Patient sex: M
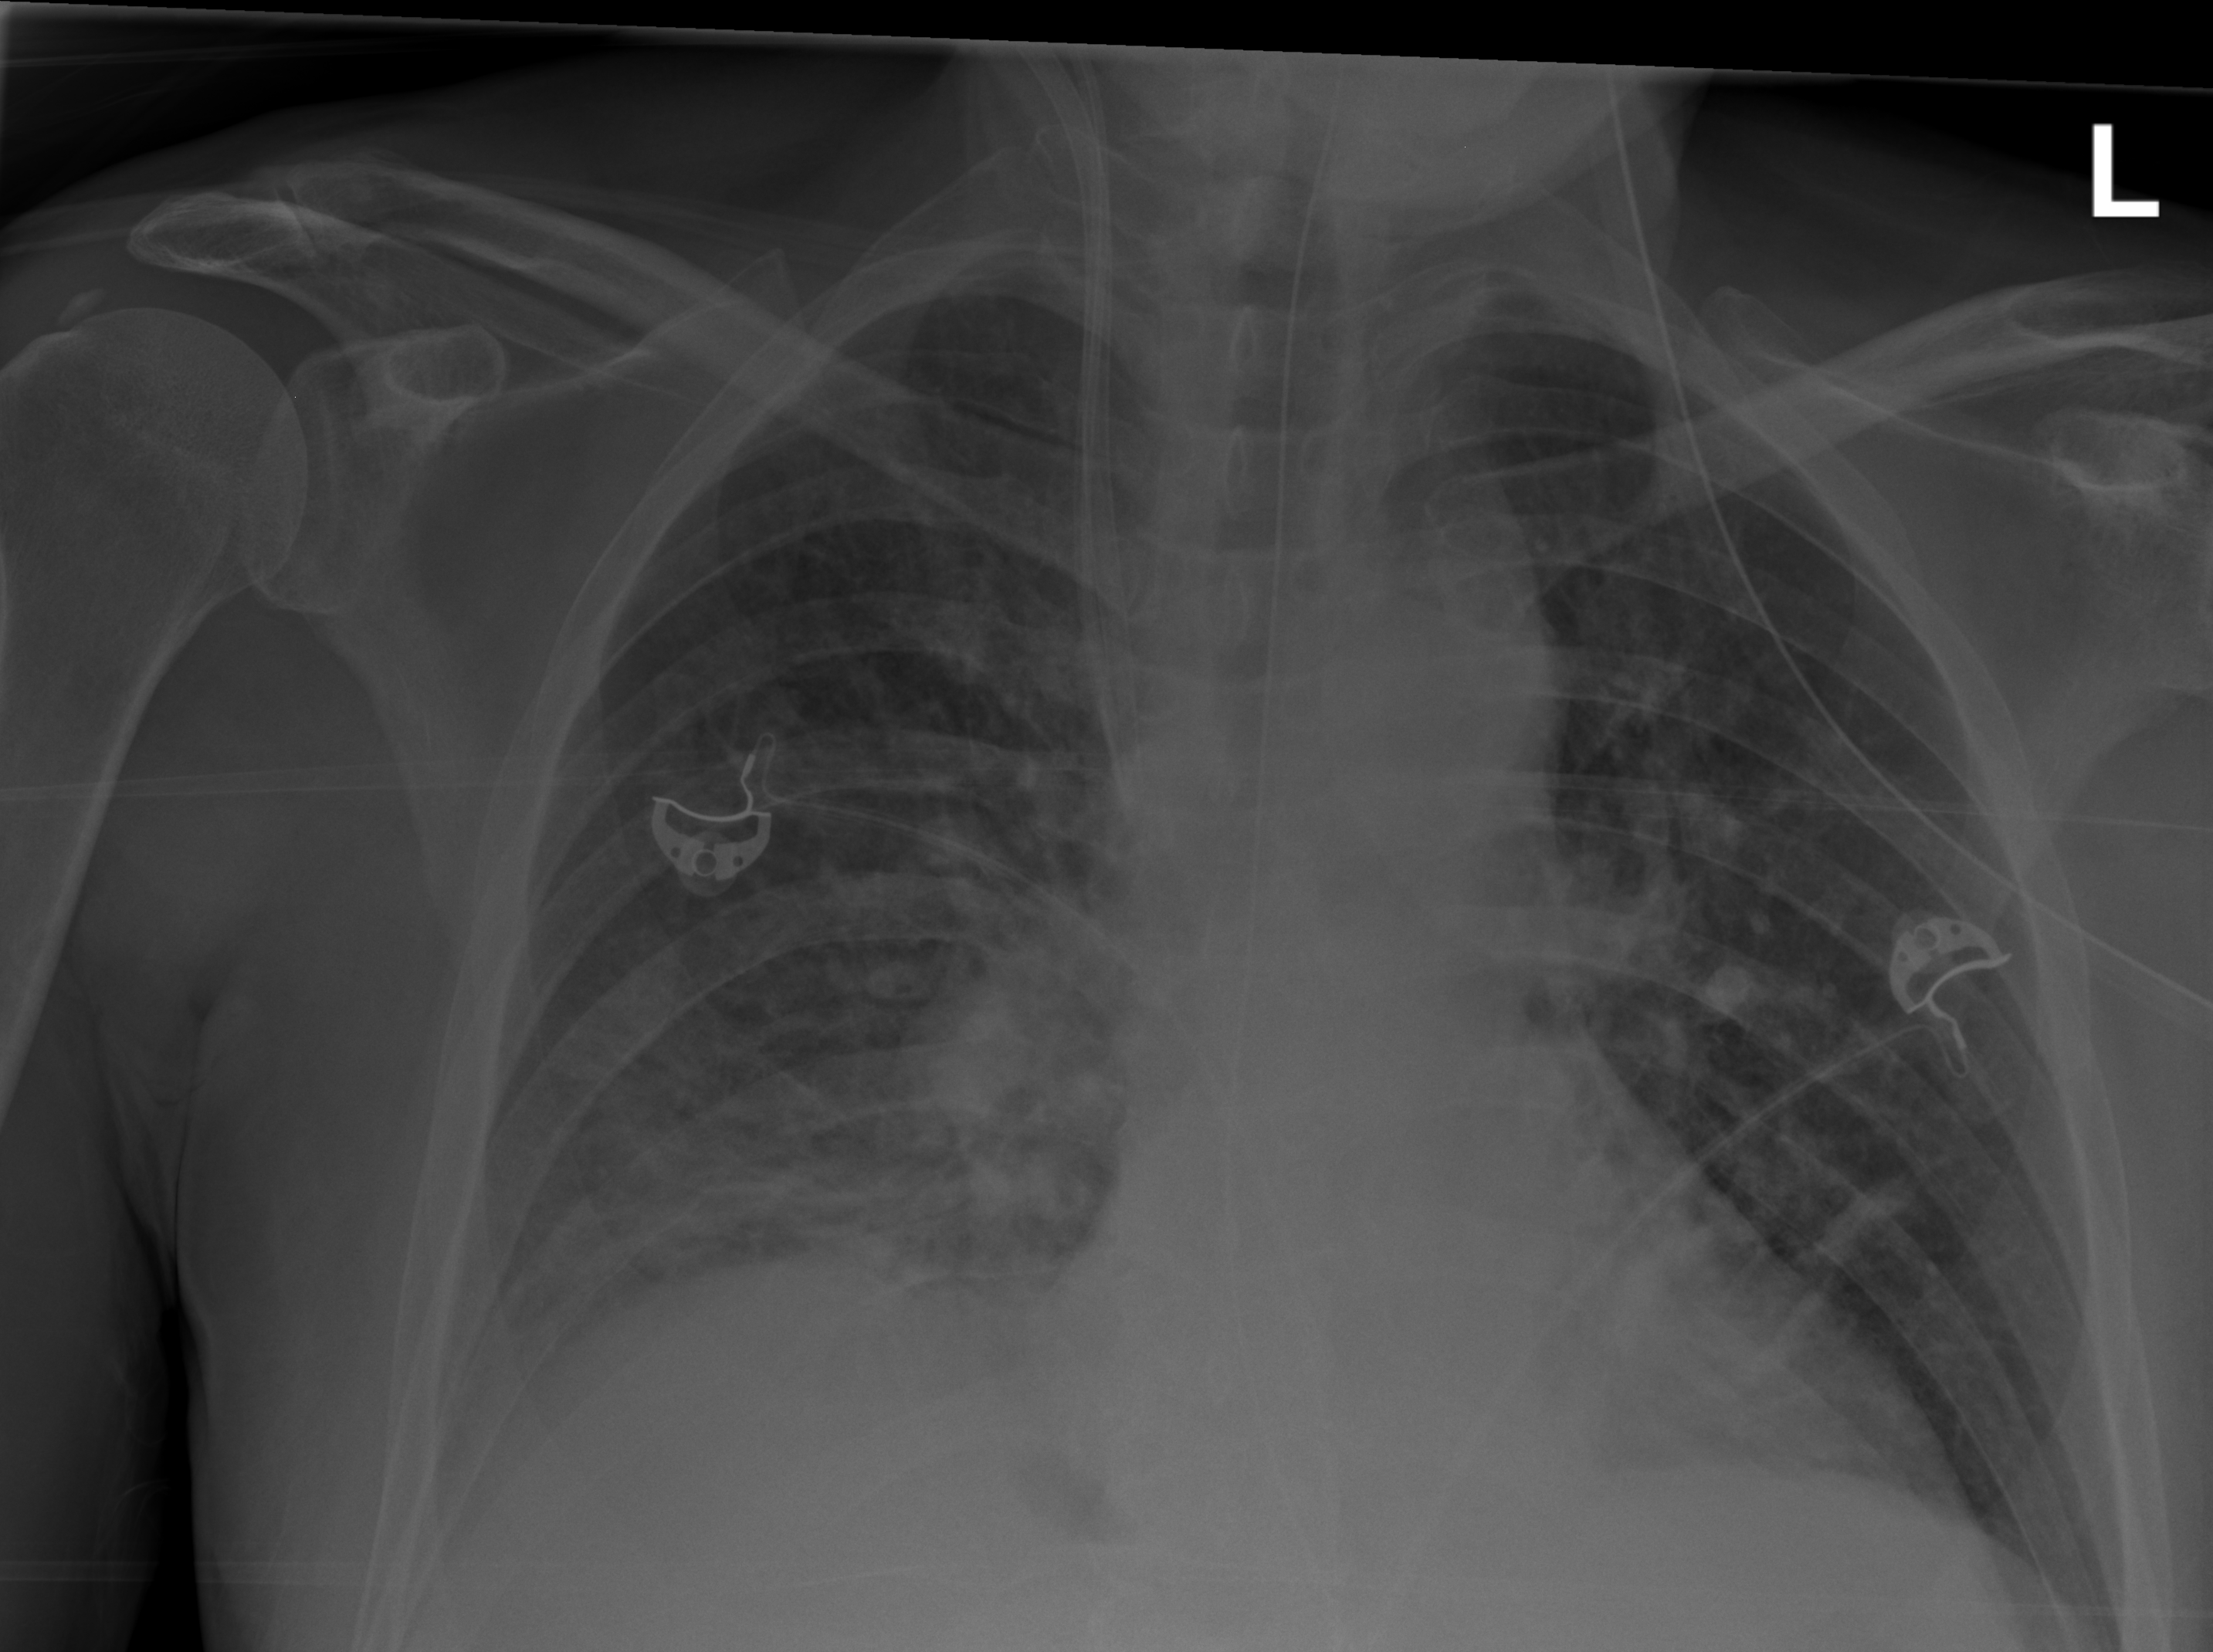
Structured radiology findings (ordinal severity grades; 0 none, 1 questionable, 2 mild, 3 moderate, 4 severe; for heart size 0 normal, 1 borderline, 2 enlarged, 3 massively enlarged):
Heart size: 1
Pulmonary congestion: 0
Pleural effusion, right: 2
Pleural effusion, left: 0
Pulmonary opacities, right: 0
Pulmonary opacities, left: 0
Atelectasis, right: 2
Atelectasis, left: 0